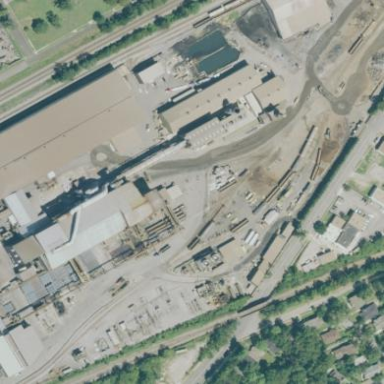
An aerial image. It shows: Industrial area dedicated to steelmaking.